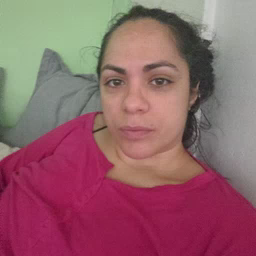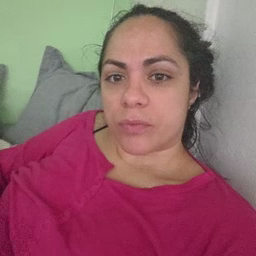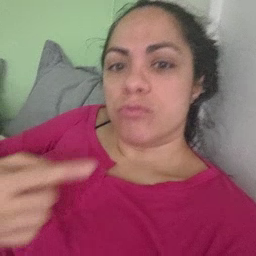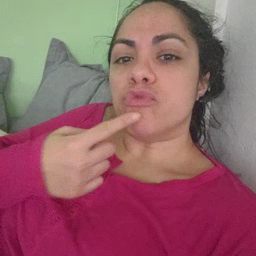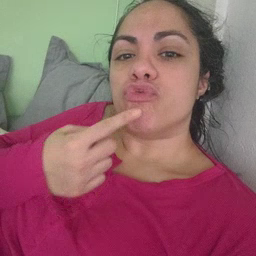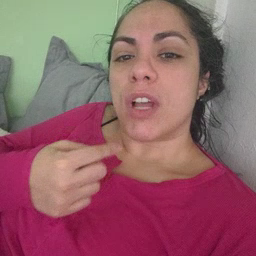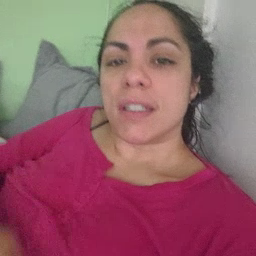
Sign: red